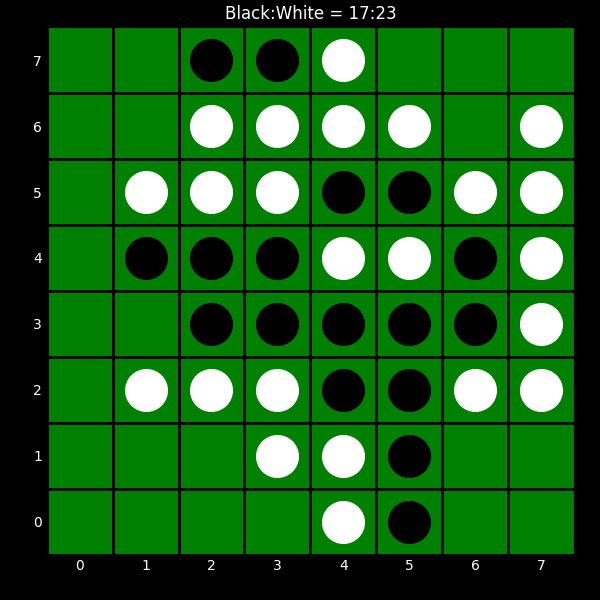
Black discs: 17
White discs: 23